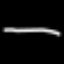
Label: line